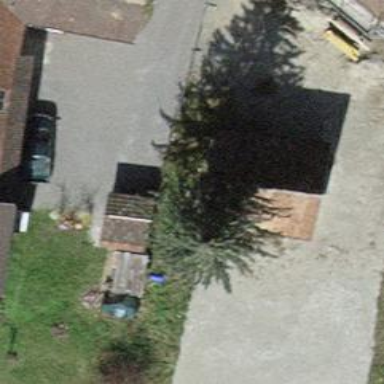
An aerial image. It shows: Shed.